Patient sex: F
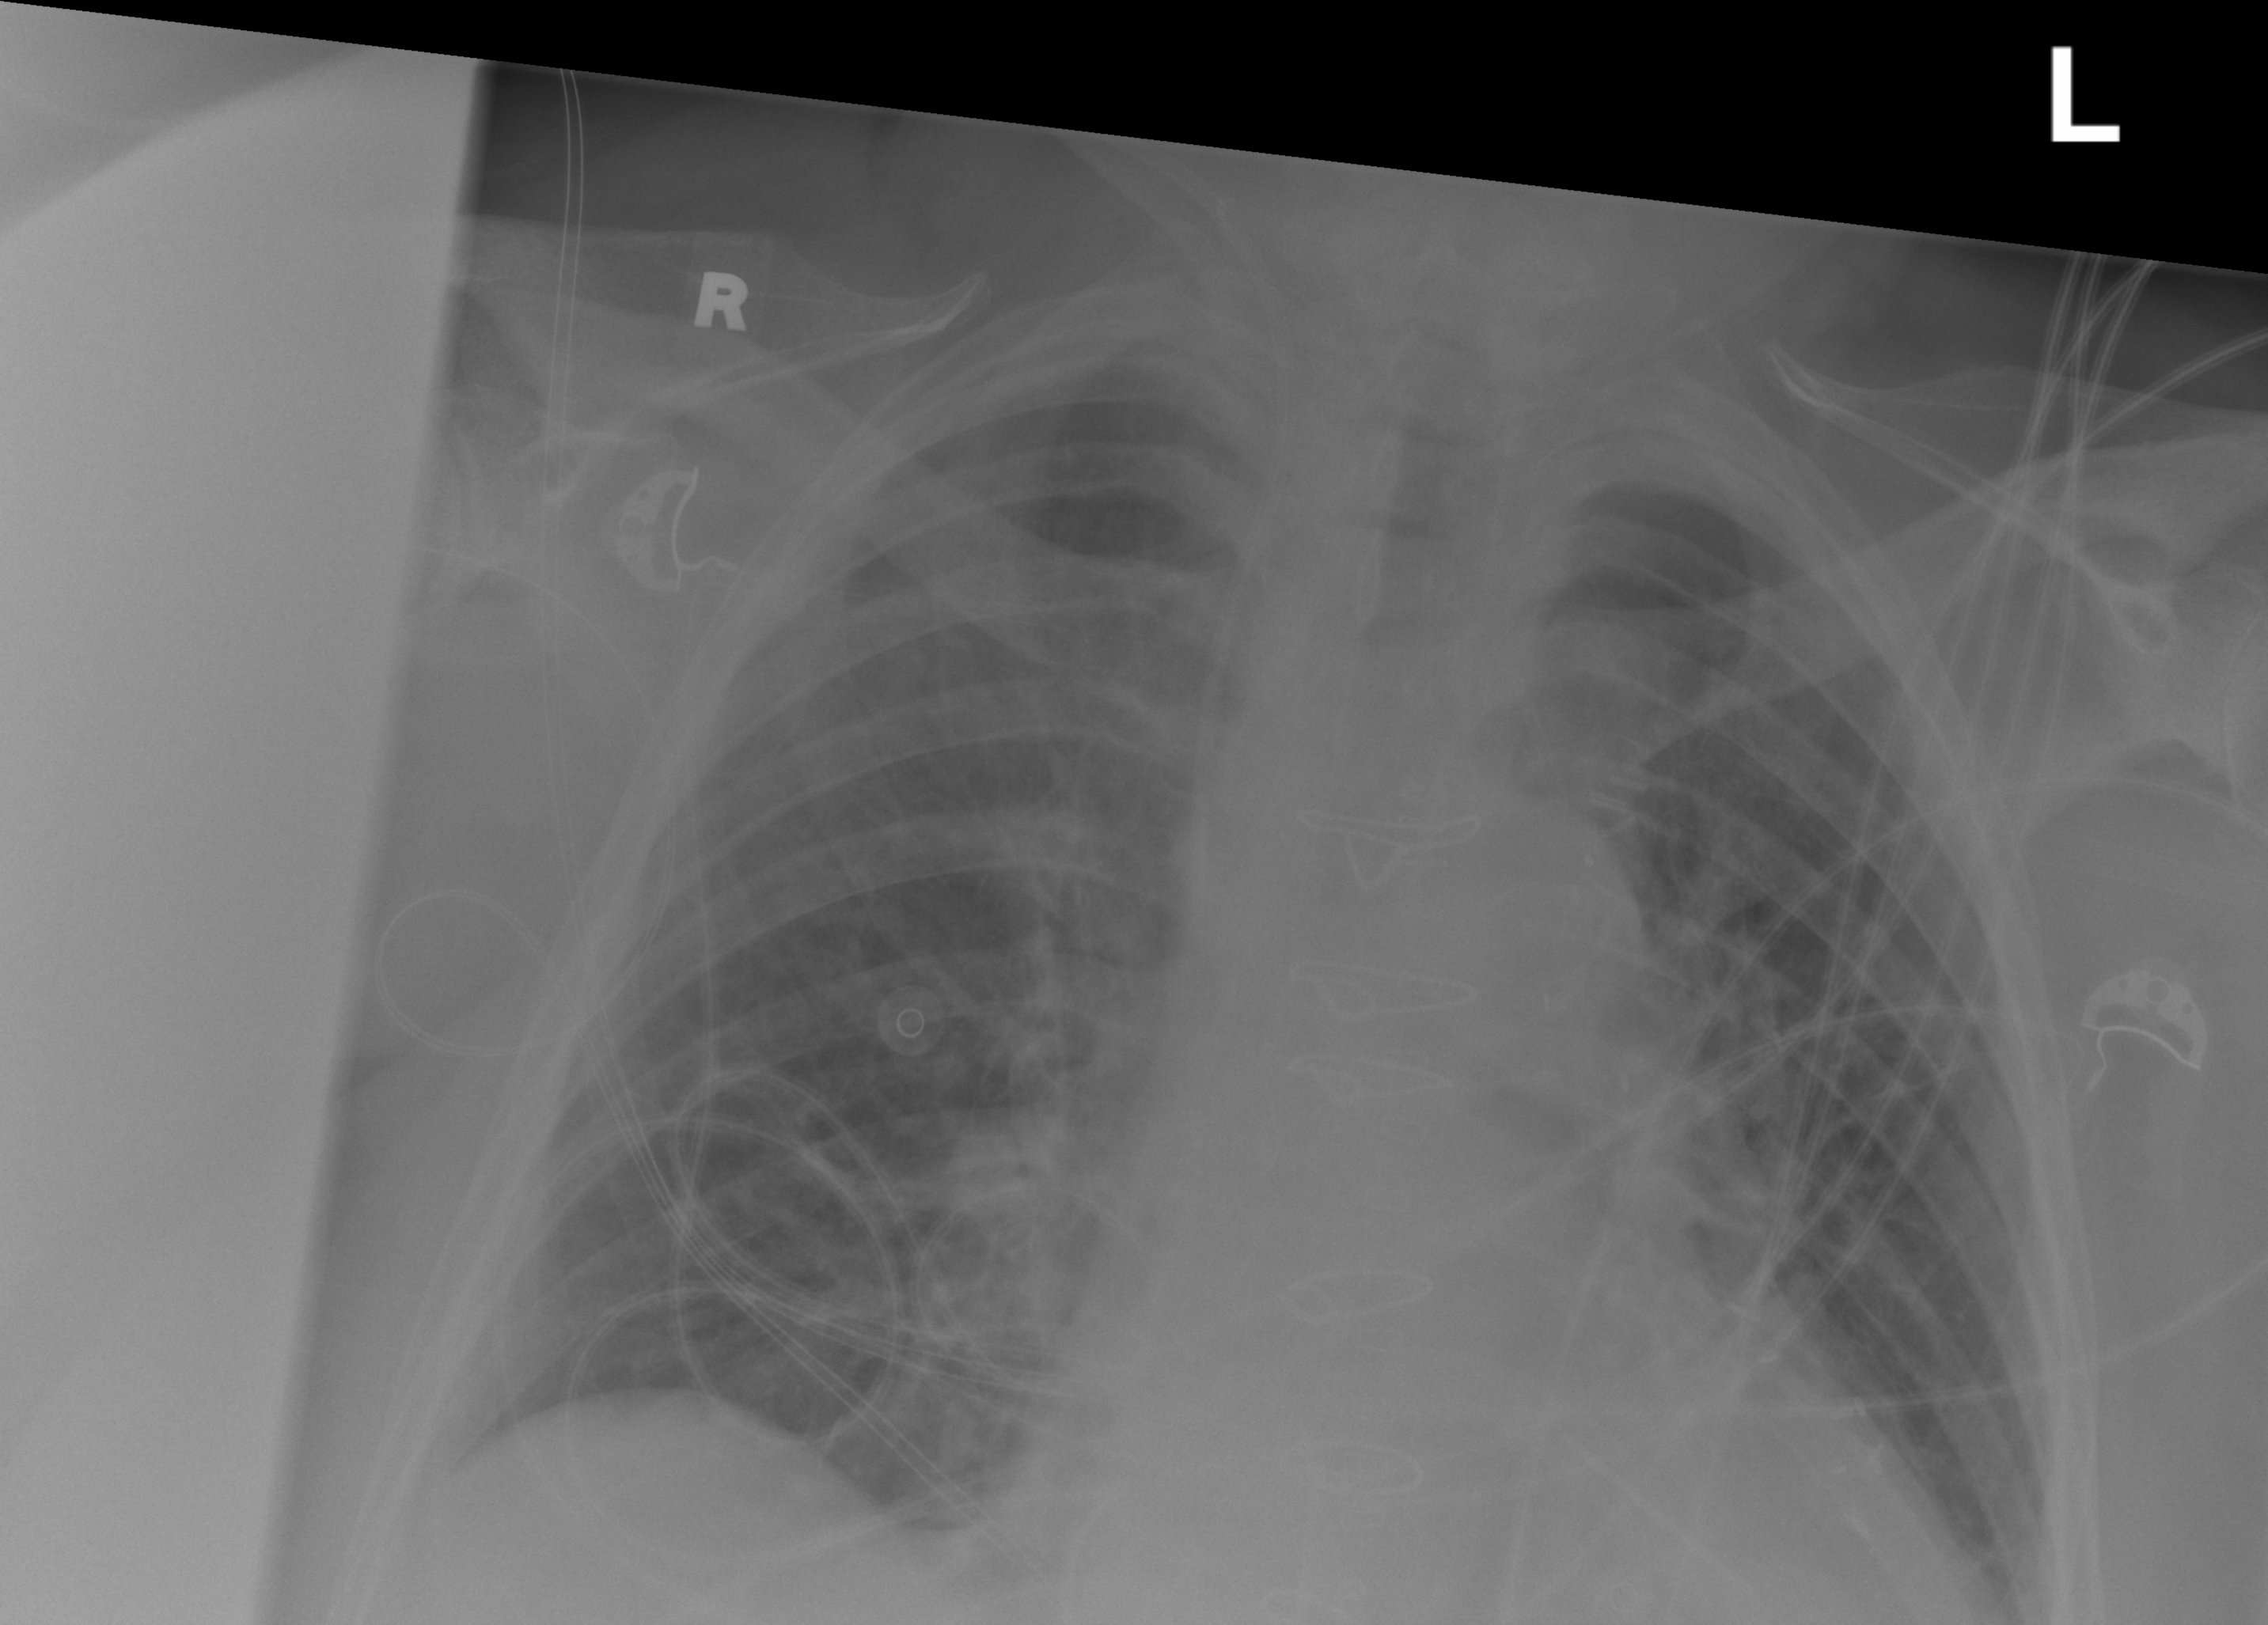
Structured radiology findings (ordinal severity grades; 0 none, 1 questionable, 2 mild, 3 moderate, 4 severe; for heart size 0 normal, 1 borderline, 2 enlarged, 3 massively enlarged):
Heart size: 2
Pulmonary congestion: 0
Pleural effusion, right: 0
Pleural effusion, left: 0
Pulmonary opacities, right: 0
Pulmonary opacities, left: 0
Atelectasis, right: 2
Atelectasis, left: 2